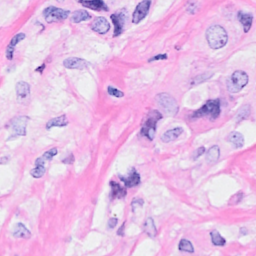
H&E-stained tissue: Breast